Question: What is the maximum amount of money that can be robbed from the houses? The neighbour houses cannot be robbed at the same time.
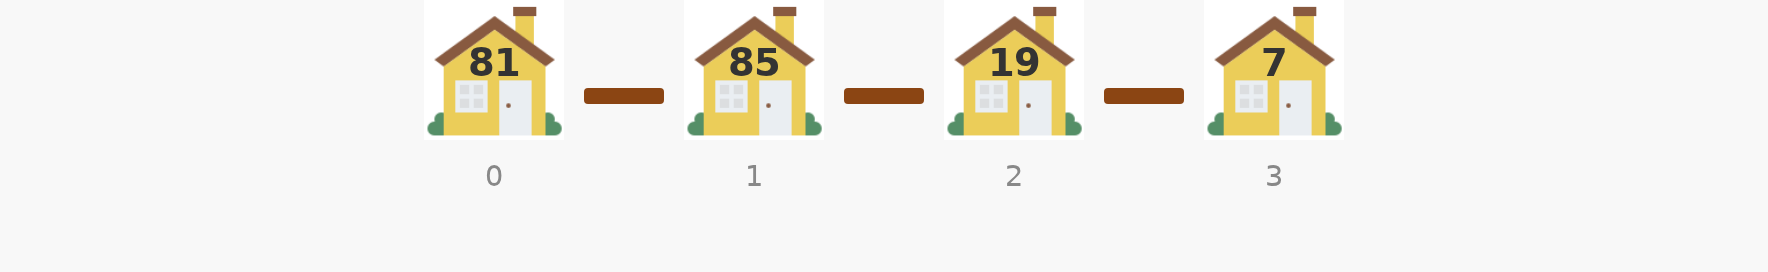
Answer: 100